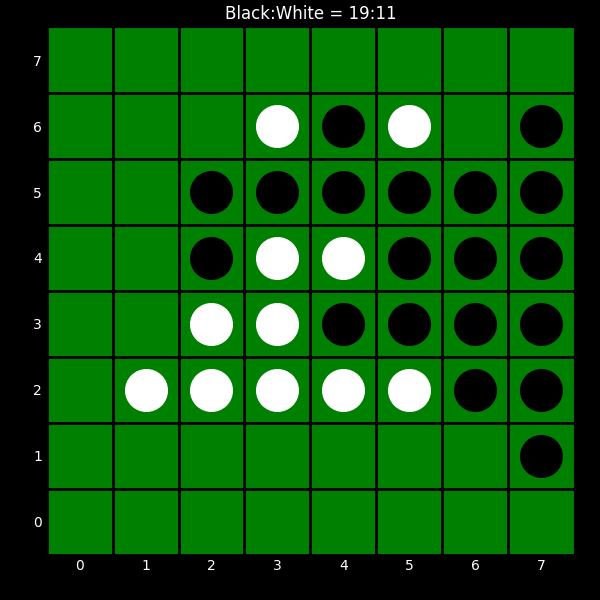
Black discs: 19
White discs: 11